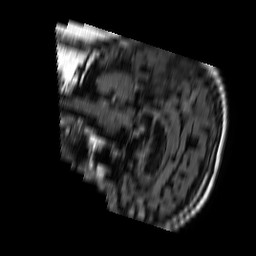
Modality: FLAIR
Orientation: sagittal
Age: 66
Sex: male
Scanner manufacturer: philips
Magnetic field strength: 1.5 T
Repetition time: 6 s
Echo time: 0.12 s